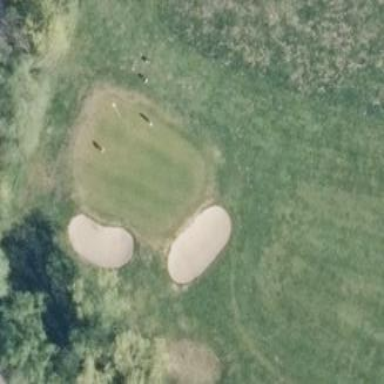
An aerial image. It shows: Golf green.